Question: I'm looking for some jQuery plugin or javascript library that helps display html in a nice way, with syntax highlighting, indentation, etc.
Given a string, containing some html I would like to get a div showing it nicely, e.g. like in Chrome Developer Tools:

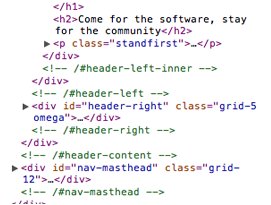
Answer: Here are some Syntax Highlighters that might fit your purpose:
- <URL>